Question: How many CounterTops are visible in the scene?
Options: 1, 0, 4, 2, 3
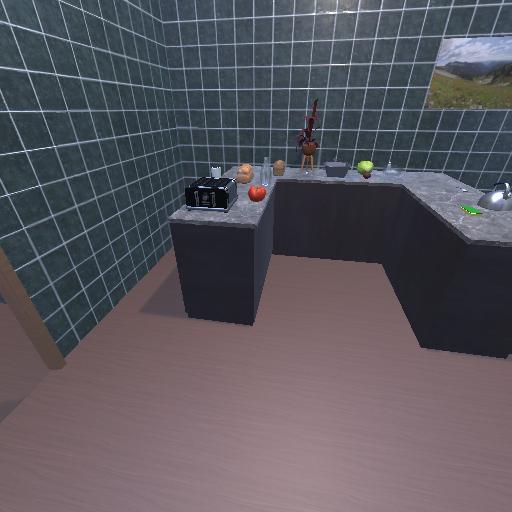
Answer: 1